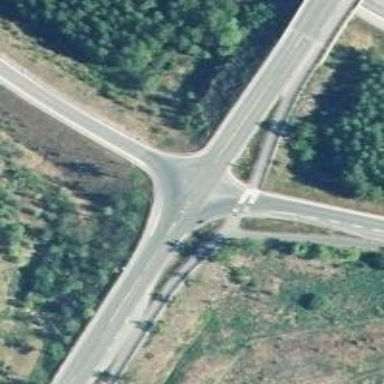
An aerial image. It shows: Tertiary motorway link road.